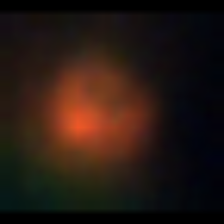
Taxon: NanoPlankton
Group: Other